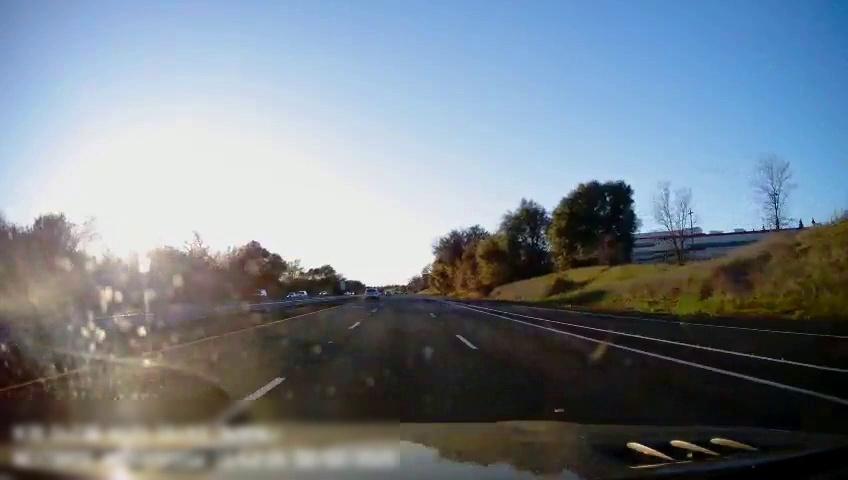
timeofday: Day
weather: Cloudy
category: Drivable Space
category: Vehicles | Car
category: Vehicles | Car
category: Vehicles | Car
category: Vehicles | SUV
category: Lanes | Alternate Lane
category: Lanes | Current Lane
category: Lanes | Current Lane
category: Lanes | Alternate Lane
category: Lanes | Alternate Lane
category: Lanes | Alternate Lane
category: Traffic | Signs